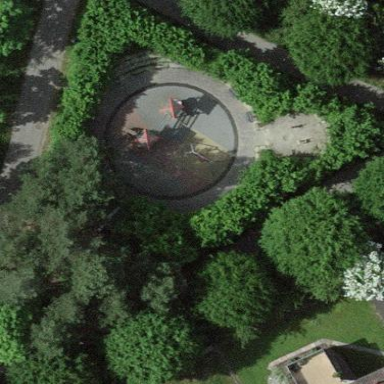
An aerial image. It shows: Lovely park for leisure and relaxation.